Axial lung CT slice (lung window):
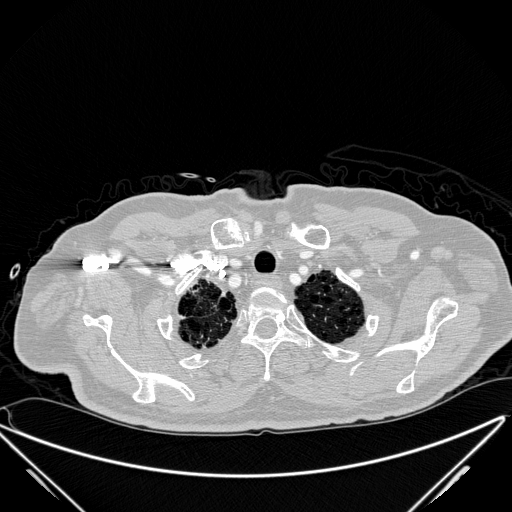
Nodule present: no